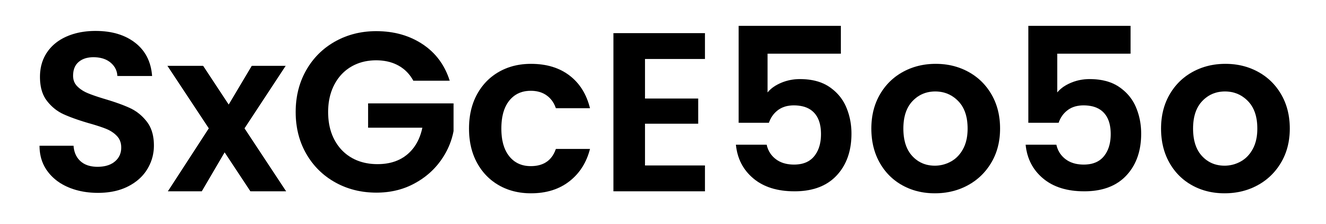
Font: Poppins-SemiBold